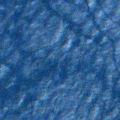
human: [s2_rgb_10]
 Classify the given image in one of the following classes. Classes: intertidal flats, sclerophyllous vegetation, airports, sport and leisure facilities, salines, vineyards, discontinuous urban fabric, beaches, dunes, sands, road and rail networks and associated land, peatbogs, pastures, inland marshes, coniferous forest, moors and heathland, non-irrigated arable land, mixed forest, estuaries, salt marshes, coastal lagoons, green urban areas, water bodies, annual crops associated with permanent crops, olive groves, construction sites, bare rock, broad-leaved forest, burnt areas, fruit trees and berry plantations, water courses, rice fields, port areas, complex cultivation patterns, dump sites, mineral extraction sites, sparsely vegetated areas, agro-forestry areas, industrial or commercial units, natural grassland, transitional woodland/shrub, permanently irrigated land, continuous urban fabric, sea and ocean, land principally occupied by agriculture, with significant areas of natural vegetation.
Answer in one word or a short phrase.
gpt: sea and ocean